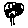
Label: tree